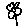
Label: flower